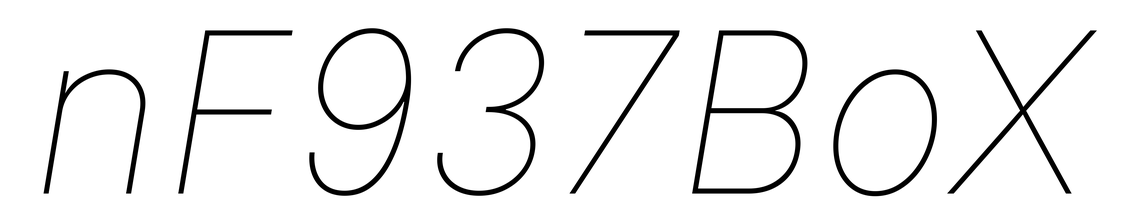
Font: Inter-Italic_Thin_Italic